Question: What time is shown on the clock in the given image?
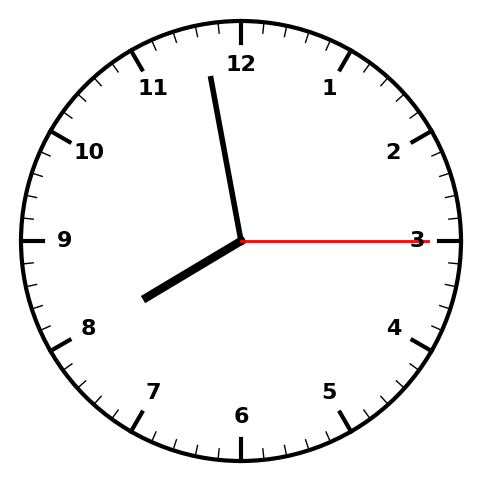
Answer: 07:58:15